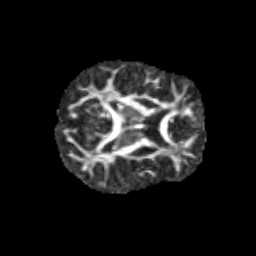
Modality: FA
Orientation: axial
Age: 10
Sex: male
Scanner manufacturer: siemens
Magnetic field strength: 3 T
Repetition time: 3.8 s
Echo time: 0.07 s